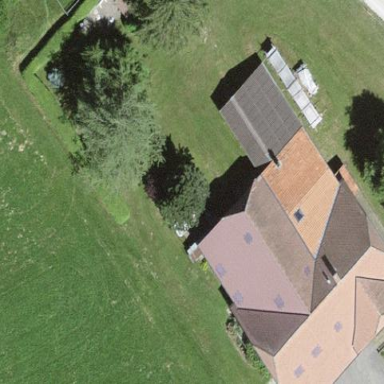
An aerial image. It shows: Farm building.